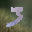
Label: 3